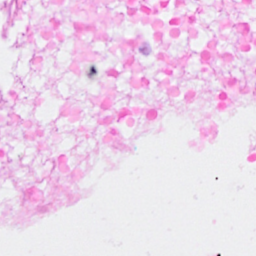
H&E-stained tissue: Breast